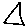
Label: triangle